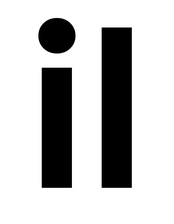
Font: Poppins-SemiBold